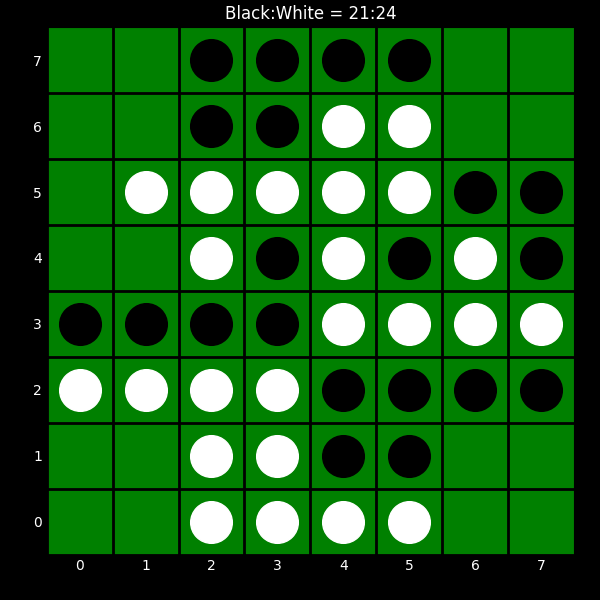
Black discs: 21
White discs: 24